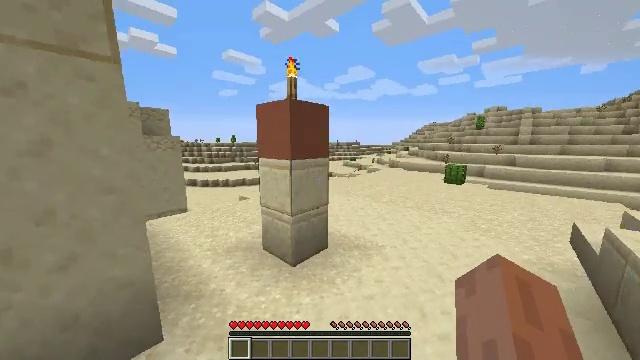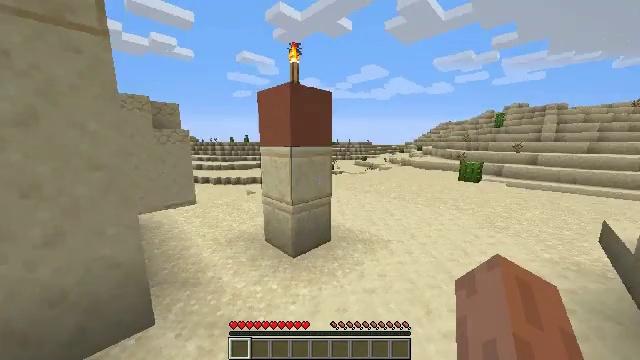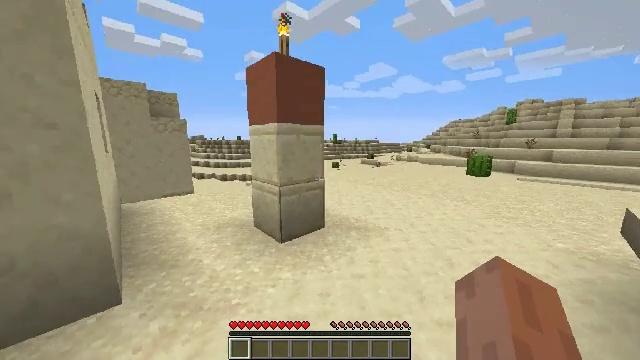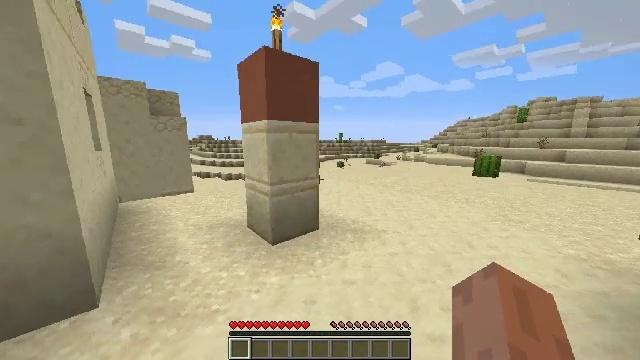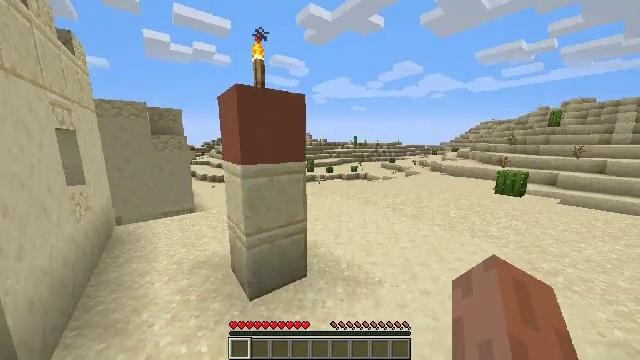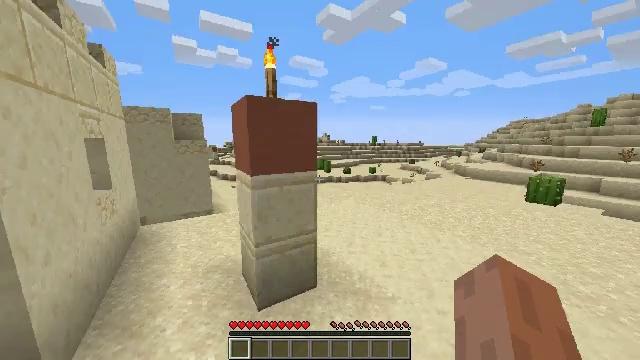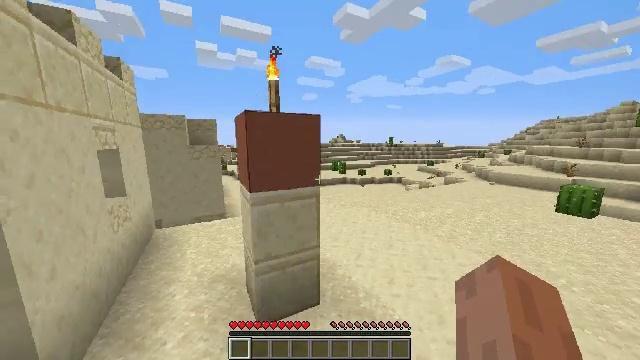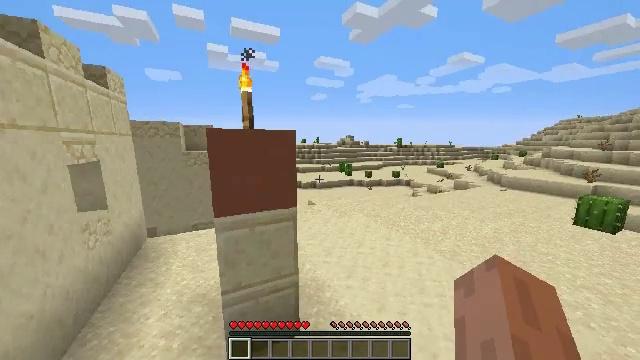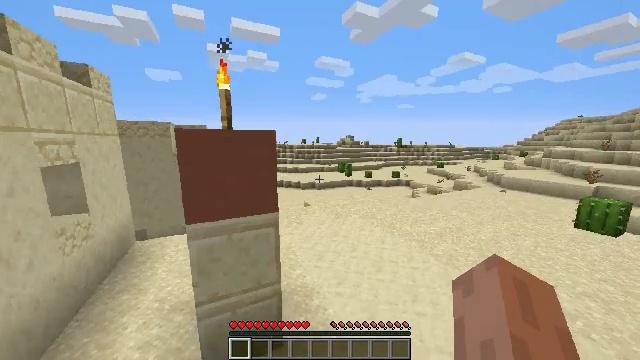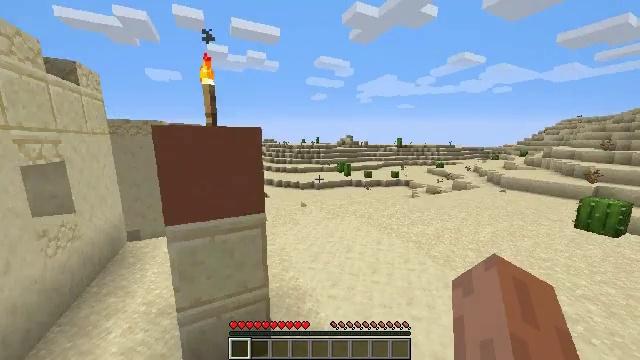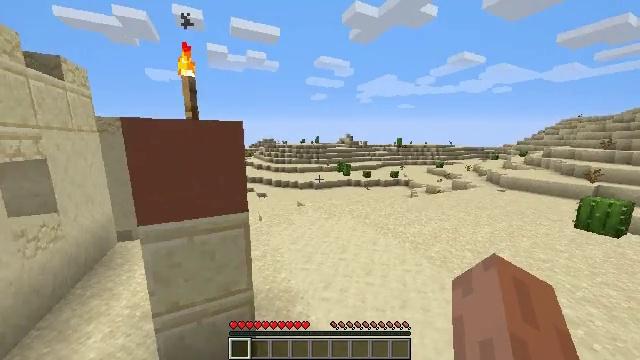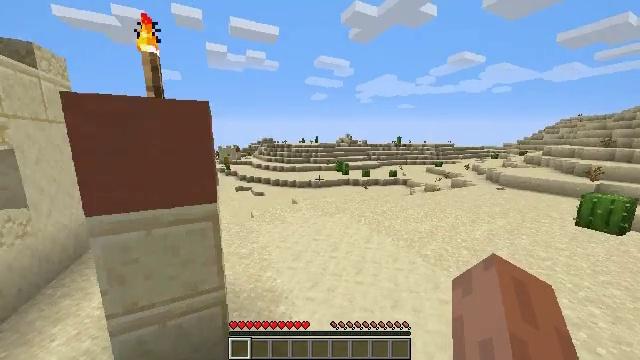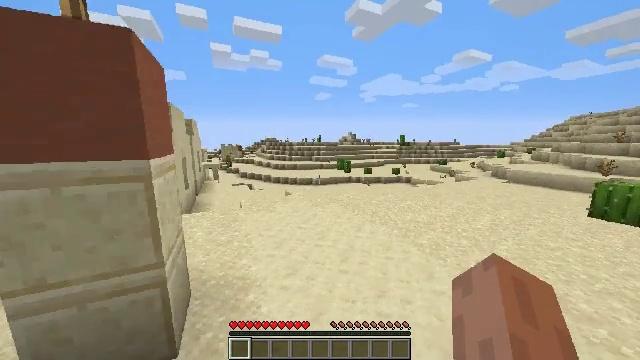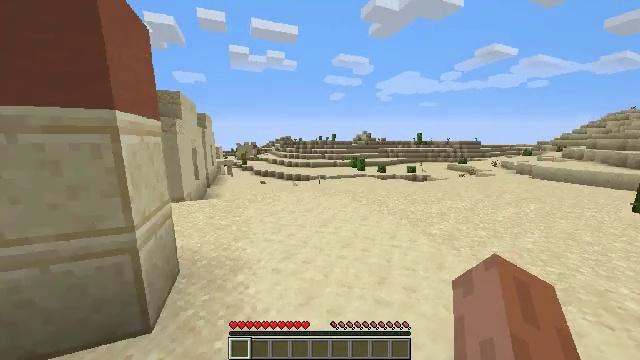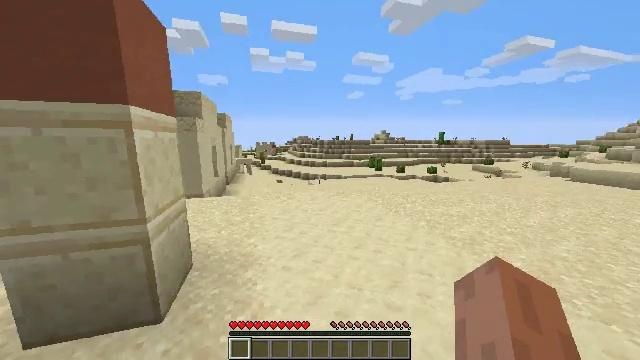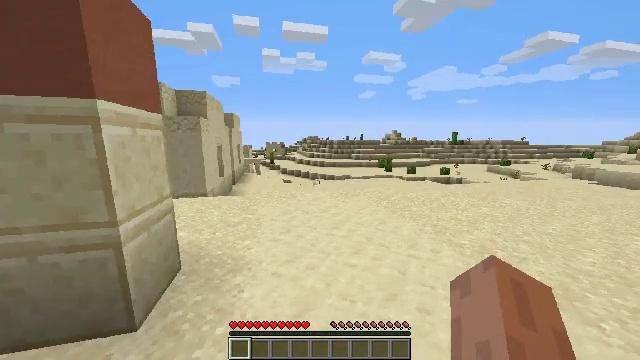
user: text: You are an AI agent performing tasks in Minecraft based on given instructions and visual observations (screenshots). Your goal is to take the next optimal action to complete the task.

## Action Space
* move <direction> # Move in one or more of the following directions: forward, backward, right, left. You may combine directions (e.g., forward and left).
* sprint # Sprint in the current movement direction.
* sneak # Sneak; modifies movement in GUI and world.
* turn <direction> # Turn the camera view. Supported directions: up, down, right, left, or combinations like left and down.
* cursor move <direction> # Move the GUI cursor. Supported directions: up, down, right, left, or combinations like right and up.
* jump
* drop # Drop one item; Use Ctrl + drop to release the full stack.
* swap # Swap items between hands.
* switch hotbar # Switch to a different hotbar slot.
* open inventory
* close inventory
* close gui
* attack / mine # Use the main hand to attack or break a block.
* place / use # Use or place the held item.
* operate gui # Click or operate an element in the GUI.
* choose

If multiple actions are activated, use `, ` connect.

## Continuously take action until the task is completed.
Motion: motion action
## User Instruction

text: Remove a hay block from the inventory.
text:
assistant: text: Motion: move forward and move right, sprint, turn left, attack / mine, jump
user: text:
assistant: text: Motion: move forward and move right, sprint, turn left, attack / mine, jump
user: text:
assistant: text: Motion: move forward and move right, sprint, turn left, attack / mine, jump
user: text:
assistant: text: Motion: move forward and move right, sprint, turn left, attack / mine, jump
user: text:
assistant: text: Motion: move forward and move right, sprint, turn left, attack / mine, jump
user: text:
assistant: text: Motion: move forward and move right, sprint, turn left, attack / mine, jump
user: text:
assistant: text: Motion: move forward and move right, sprint, turn left, attack / mine, jump
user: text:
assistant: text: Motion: move forward and move right, sprint, attack / mine, jump
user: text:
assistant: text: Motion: move forward and move right, sprint, attack / mine, jump
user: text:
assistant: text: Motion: move forward and move right, sprint, attack / mine, jump
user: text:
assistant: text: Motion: move forward and move right, sprint, attack / mine, jump
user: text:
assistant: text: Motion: move forward and move right, sprint, turn left, attack / mine, jump
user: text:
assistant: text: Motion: move forward and move right, sprint, turn left, attack / mine, jump
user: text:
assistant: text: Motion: move forward, sprint, turn left, attack / mine, jump
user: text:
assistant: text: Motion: move forward, sprint, turn left, attack / mine, jump
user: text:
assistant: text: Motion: move forward, sprint, turn left, attack / mine, jump
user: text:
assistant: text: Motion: move forward, sprint, attack / mine, jump
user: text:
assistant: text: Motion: move forward, sprint, attack / mine, jump
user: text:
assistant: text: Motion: move forward, sprint, turn left, attack / mine, jump
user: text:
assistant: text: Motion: move forward, sprint, turn left and down, attack / mine, jump
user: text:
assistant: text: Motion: move forward, sprint, turn left, attack / mine, jump
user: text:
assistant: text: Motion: move forward, sprint, attack / mine, jump
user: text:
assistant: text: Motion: move forward, sprint, attack / mine, jump
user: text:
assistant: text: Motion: move forward, sprint, attack / mine, jump
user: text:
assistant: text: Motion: move forward, sprint, attack / mine, jump
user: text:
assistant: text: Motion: move forward, sprint, attack / mine, jump
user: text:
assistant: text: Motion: move forward, sprint, attack / mine, jump
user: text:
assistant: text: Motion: move forward, sprint, attack / mine, jump
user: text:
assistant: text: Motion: move forward, sprint, attack / mine, jump
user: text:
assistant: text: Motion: move forward, sprint, attack / mine, jump